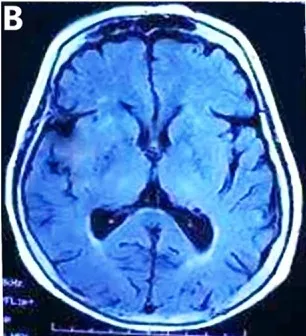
T2-weighted FLAIR MR Images obtained by magnetic resonance imaging (MRI) scans. And mild atrophy without septum pellucidum cyst (SPC).
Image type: radiology (mri)